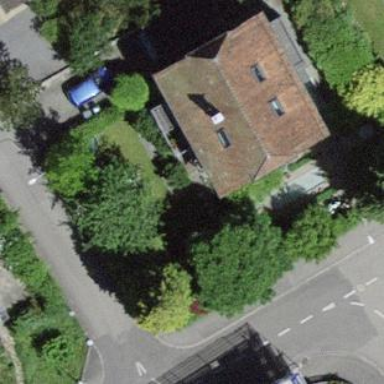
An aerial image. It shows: Building with half-hipped roof made of roof tiles.